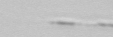
Label: Leptocylindrus